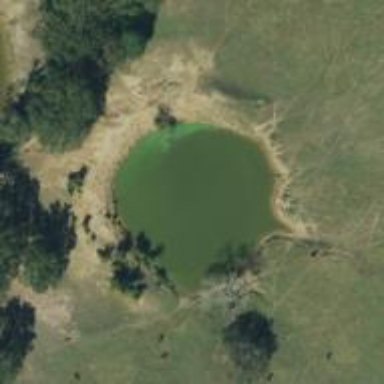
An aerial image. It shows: Reservoir of natural water.